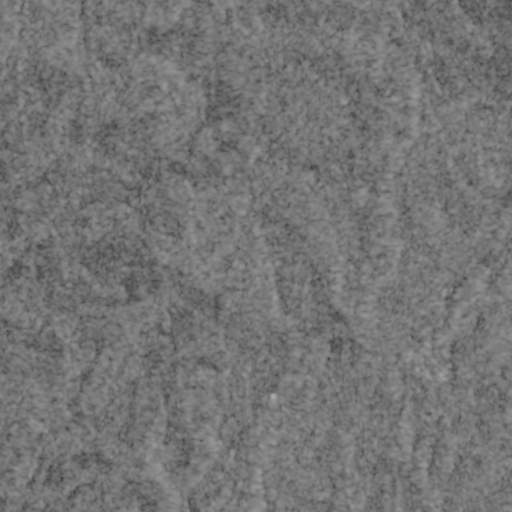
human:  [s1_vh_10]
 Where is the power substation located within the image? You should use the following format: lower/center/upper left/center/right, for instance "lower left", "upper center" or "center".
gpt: The power substation is located in the lower right of the image.
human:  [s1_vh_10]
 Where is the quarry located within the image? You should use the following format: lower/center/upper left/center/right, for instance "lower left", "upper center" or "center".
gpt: There is no quarry in the image.

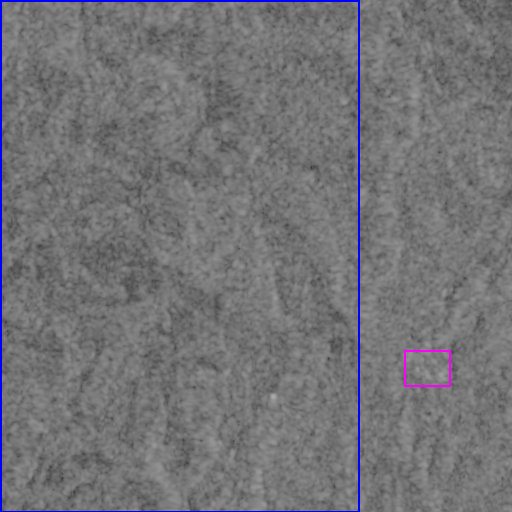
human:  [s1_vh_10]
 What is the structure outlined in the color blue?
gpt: The structure outlined in blue is a crop field.
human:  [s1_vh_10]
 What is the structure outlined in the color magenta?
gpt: The structure outlined in magenta is a power substation.
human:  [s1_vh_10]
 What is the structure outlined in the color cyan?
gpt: There is no cyan outline.